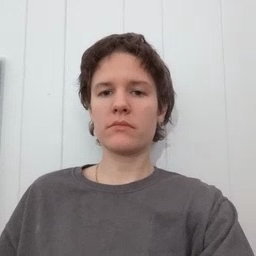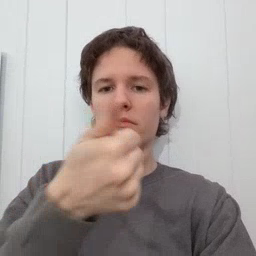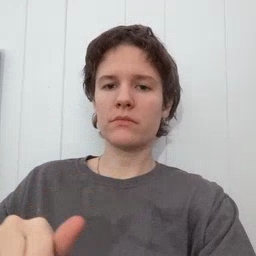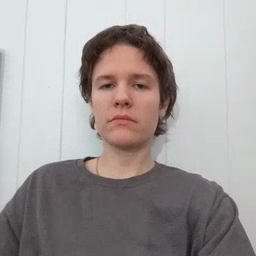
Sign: any